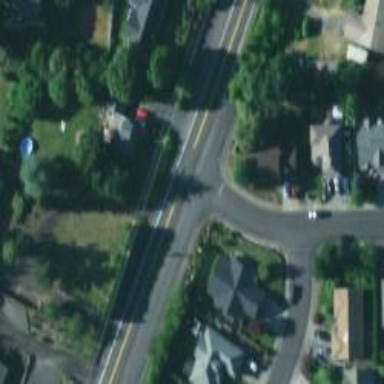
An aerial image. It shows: Secondary road with sidewalk on the left.